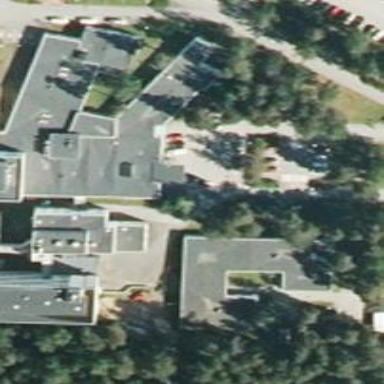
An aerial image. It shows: Clinic.